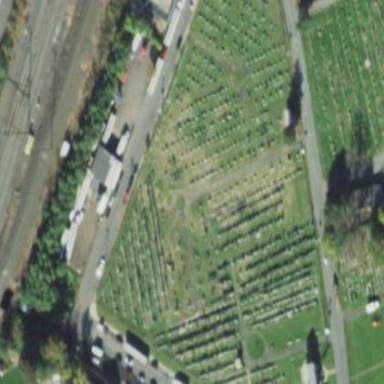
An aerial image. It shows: Cemetery.